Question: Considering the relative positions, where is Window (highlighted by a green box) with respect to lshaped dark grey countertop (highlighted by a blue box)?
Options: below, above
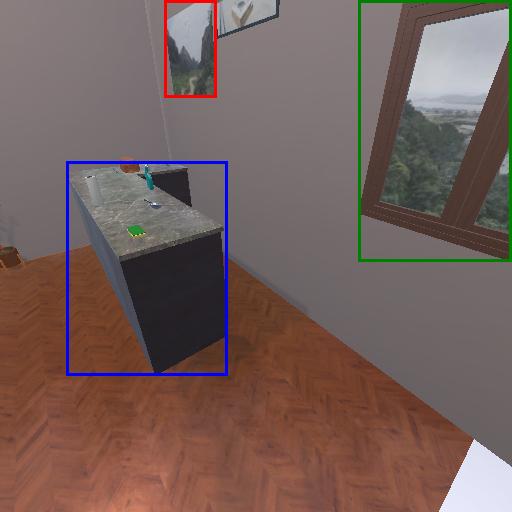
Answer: below